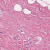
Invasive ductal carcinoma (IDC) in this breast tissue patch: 0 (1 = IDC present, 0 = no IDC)